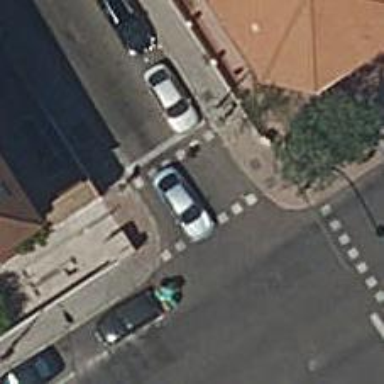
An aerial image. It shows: Crossing with traffic signals.